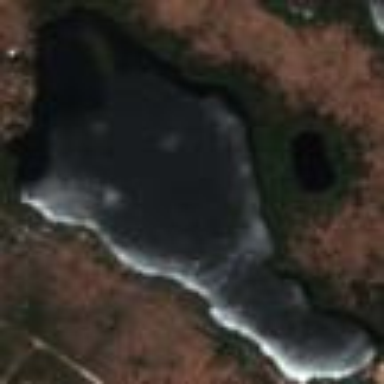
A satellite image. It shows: Lake with natural water.